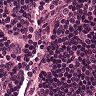
Metastatic tissue present: no